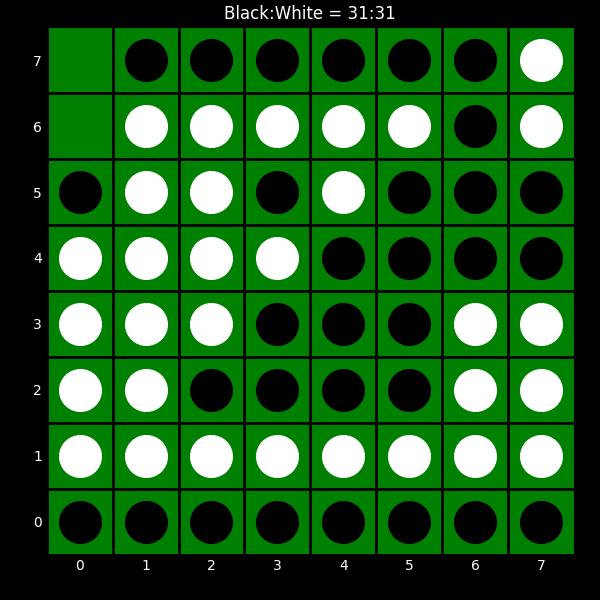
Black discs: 31
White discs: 31